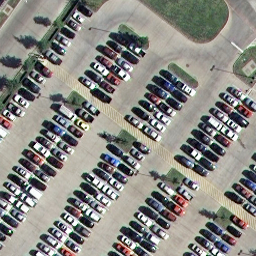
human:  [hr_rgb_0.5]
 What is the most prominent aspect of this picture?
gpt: parking lot